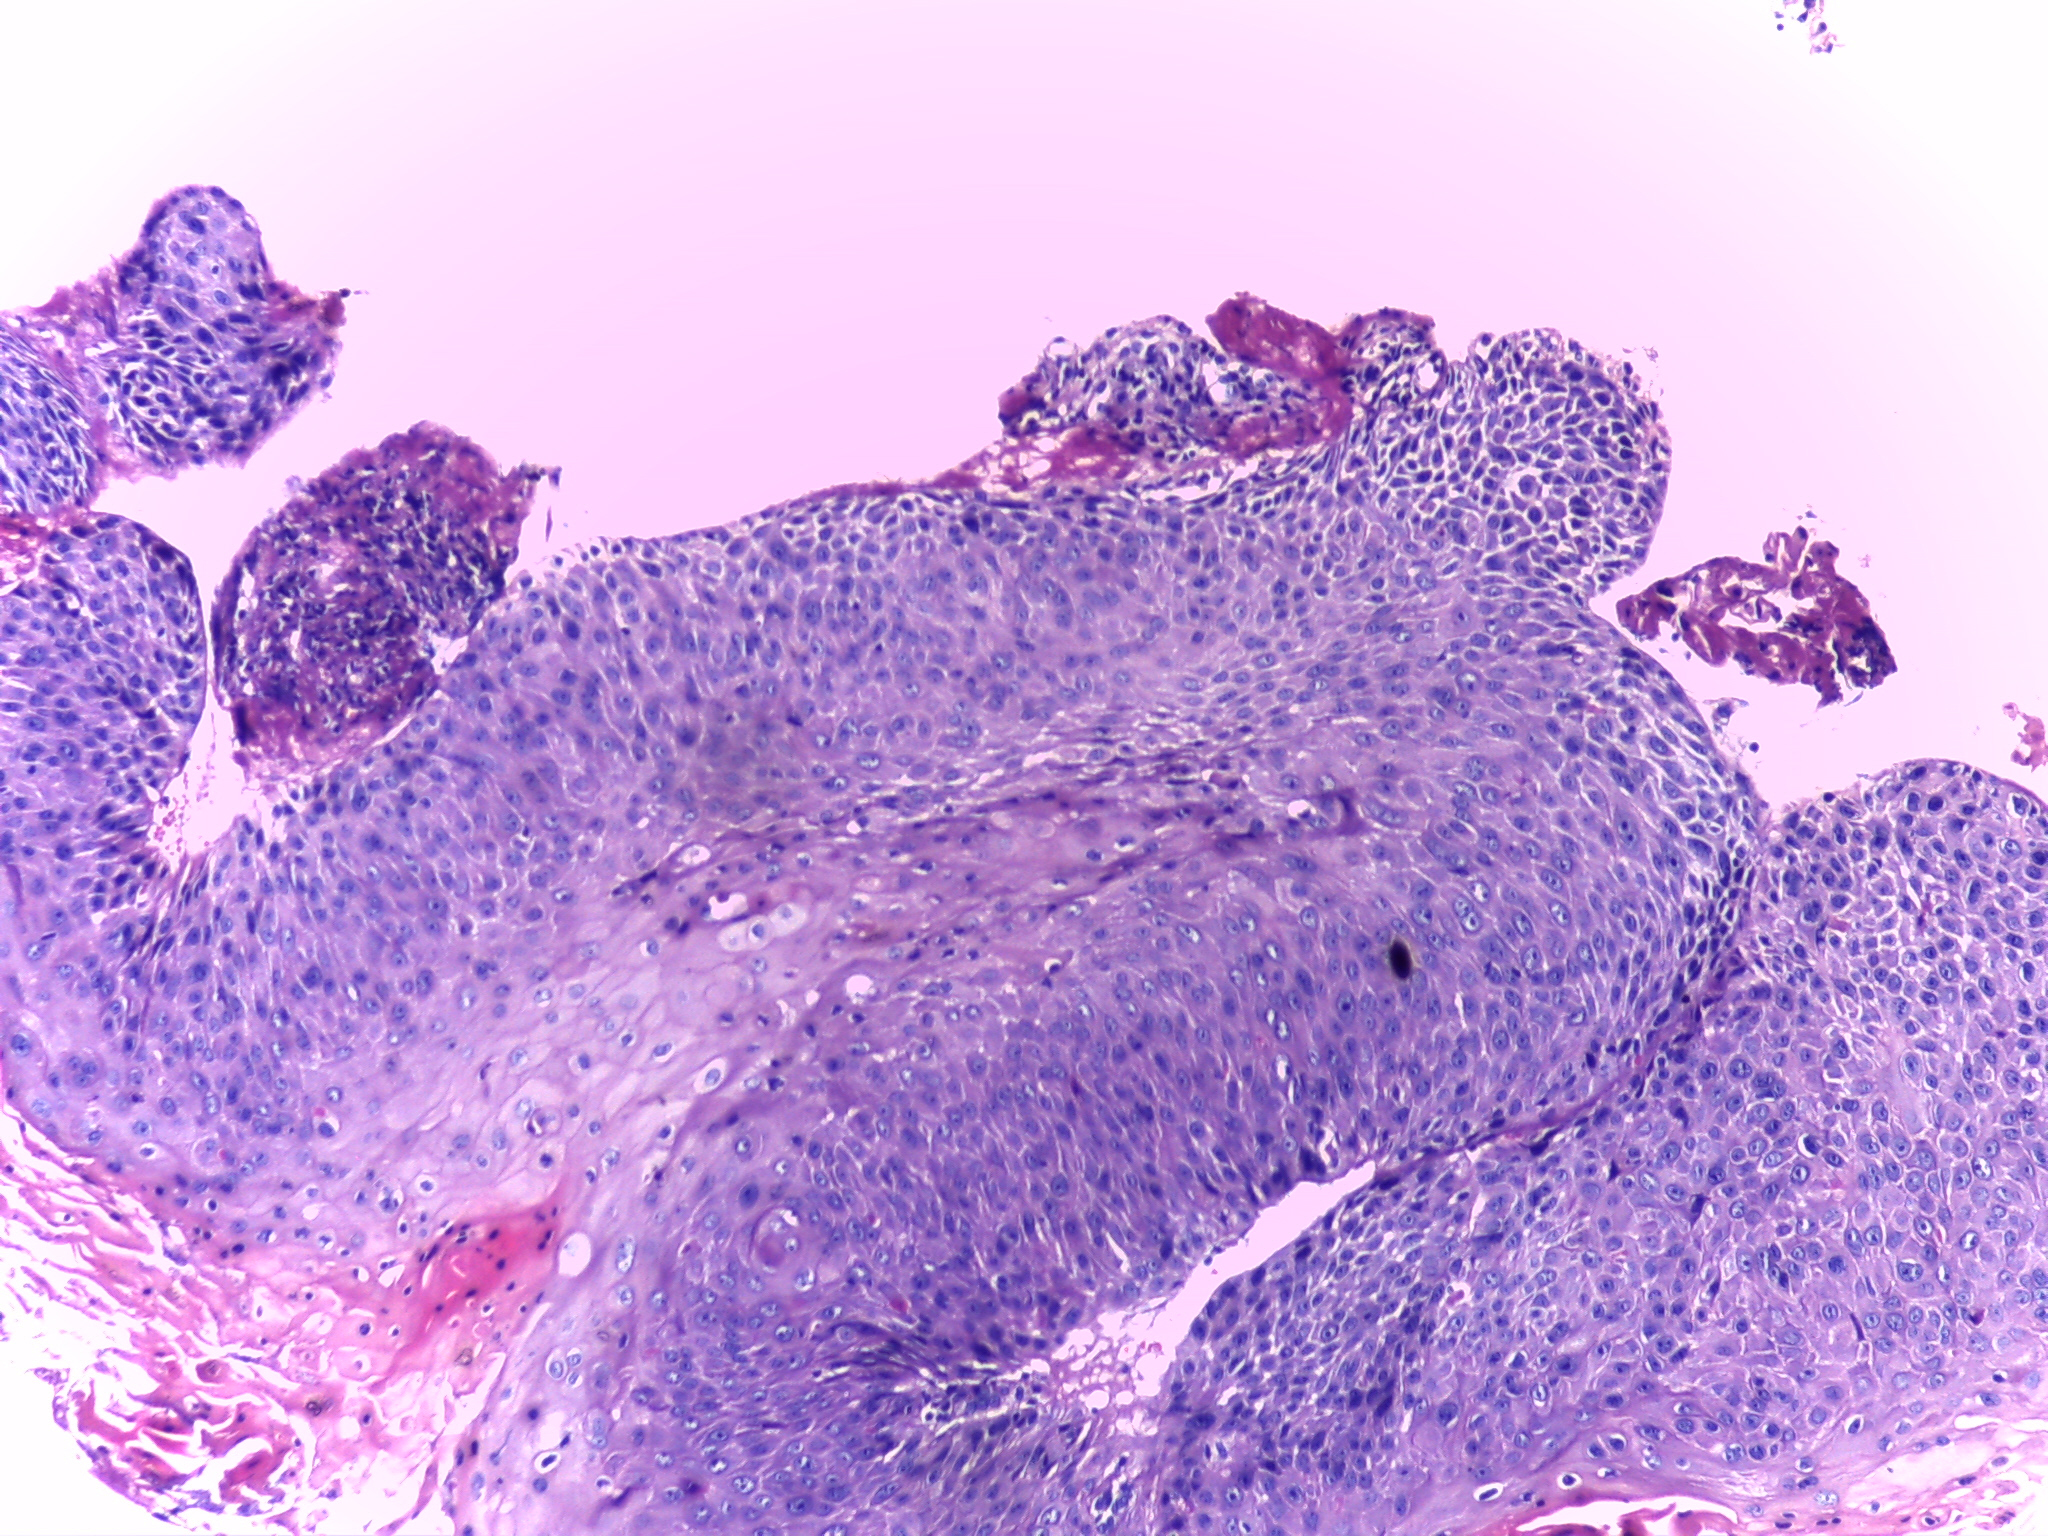
Diagnosis: OSCC